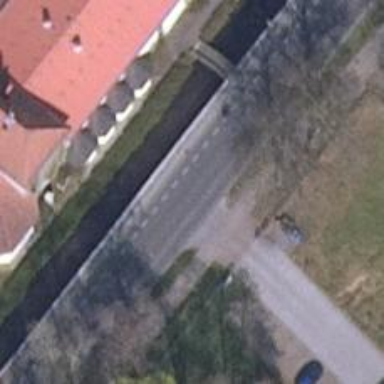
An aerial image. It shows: Residential road with asphalt surface and designated cycle lane on the left.